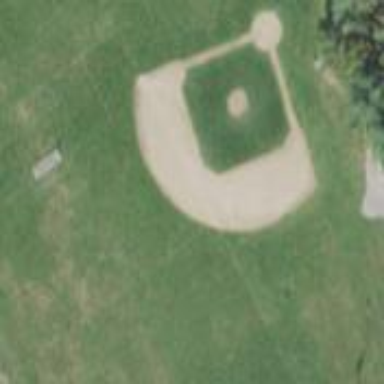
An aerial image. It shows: Baseball pitch for leisure and sports activities.